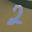
Label: 2